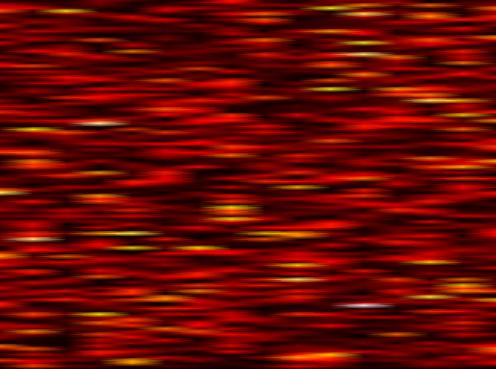
Label: WOLA